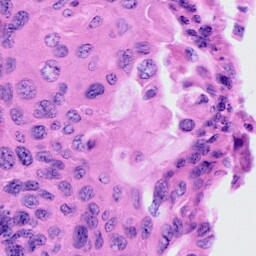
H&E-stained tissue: Cervix